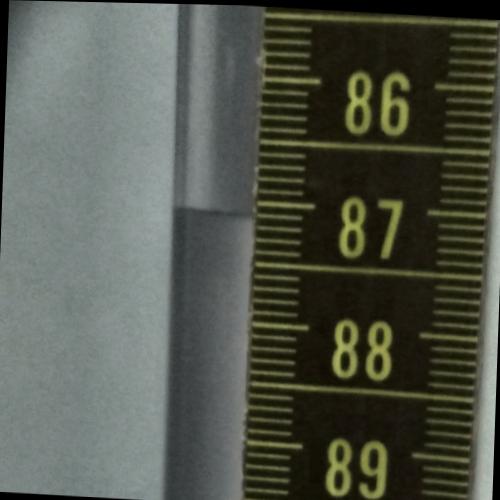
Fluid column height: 87.1 cm